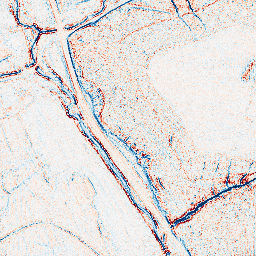
Category: edge_preserving
Decomposition family: bilateral
Decomposition parameters: d: 5
sigma_color: 75
sigma_space: 75
Upsampling method: fft_zeropad
Upsampling parameters: scale: 8
Upsampling scale: 8